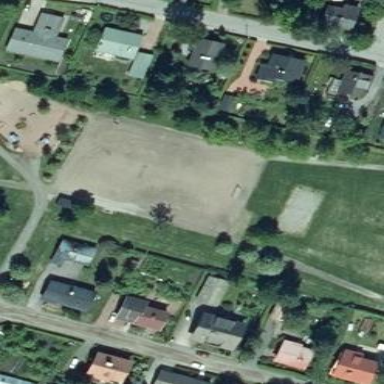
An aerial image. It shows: Sandy soccer pitch for leisure sports.